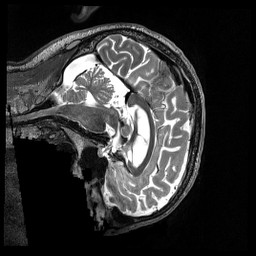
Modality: T2w
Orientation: sagittal
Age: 71
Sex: male
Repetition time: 3.2 s
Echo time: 0.563 s